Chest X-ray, AP view. Patient: 22 years old, sex M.
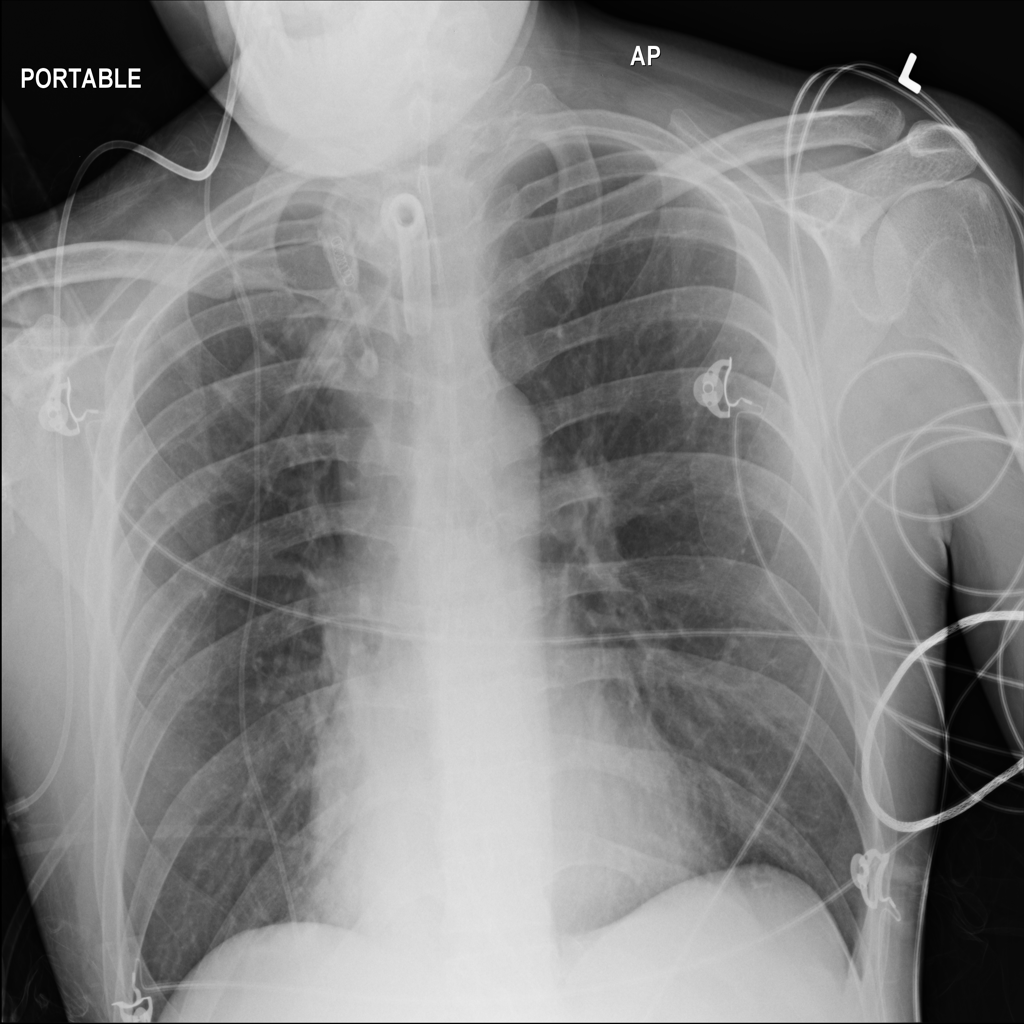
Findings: No Finding